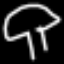
Label: mushroom